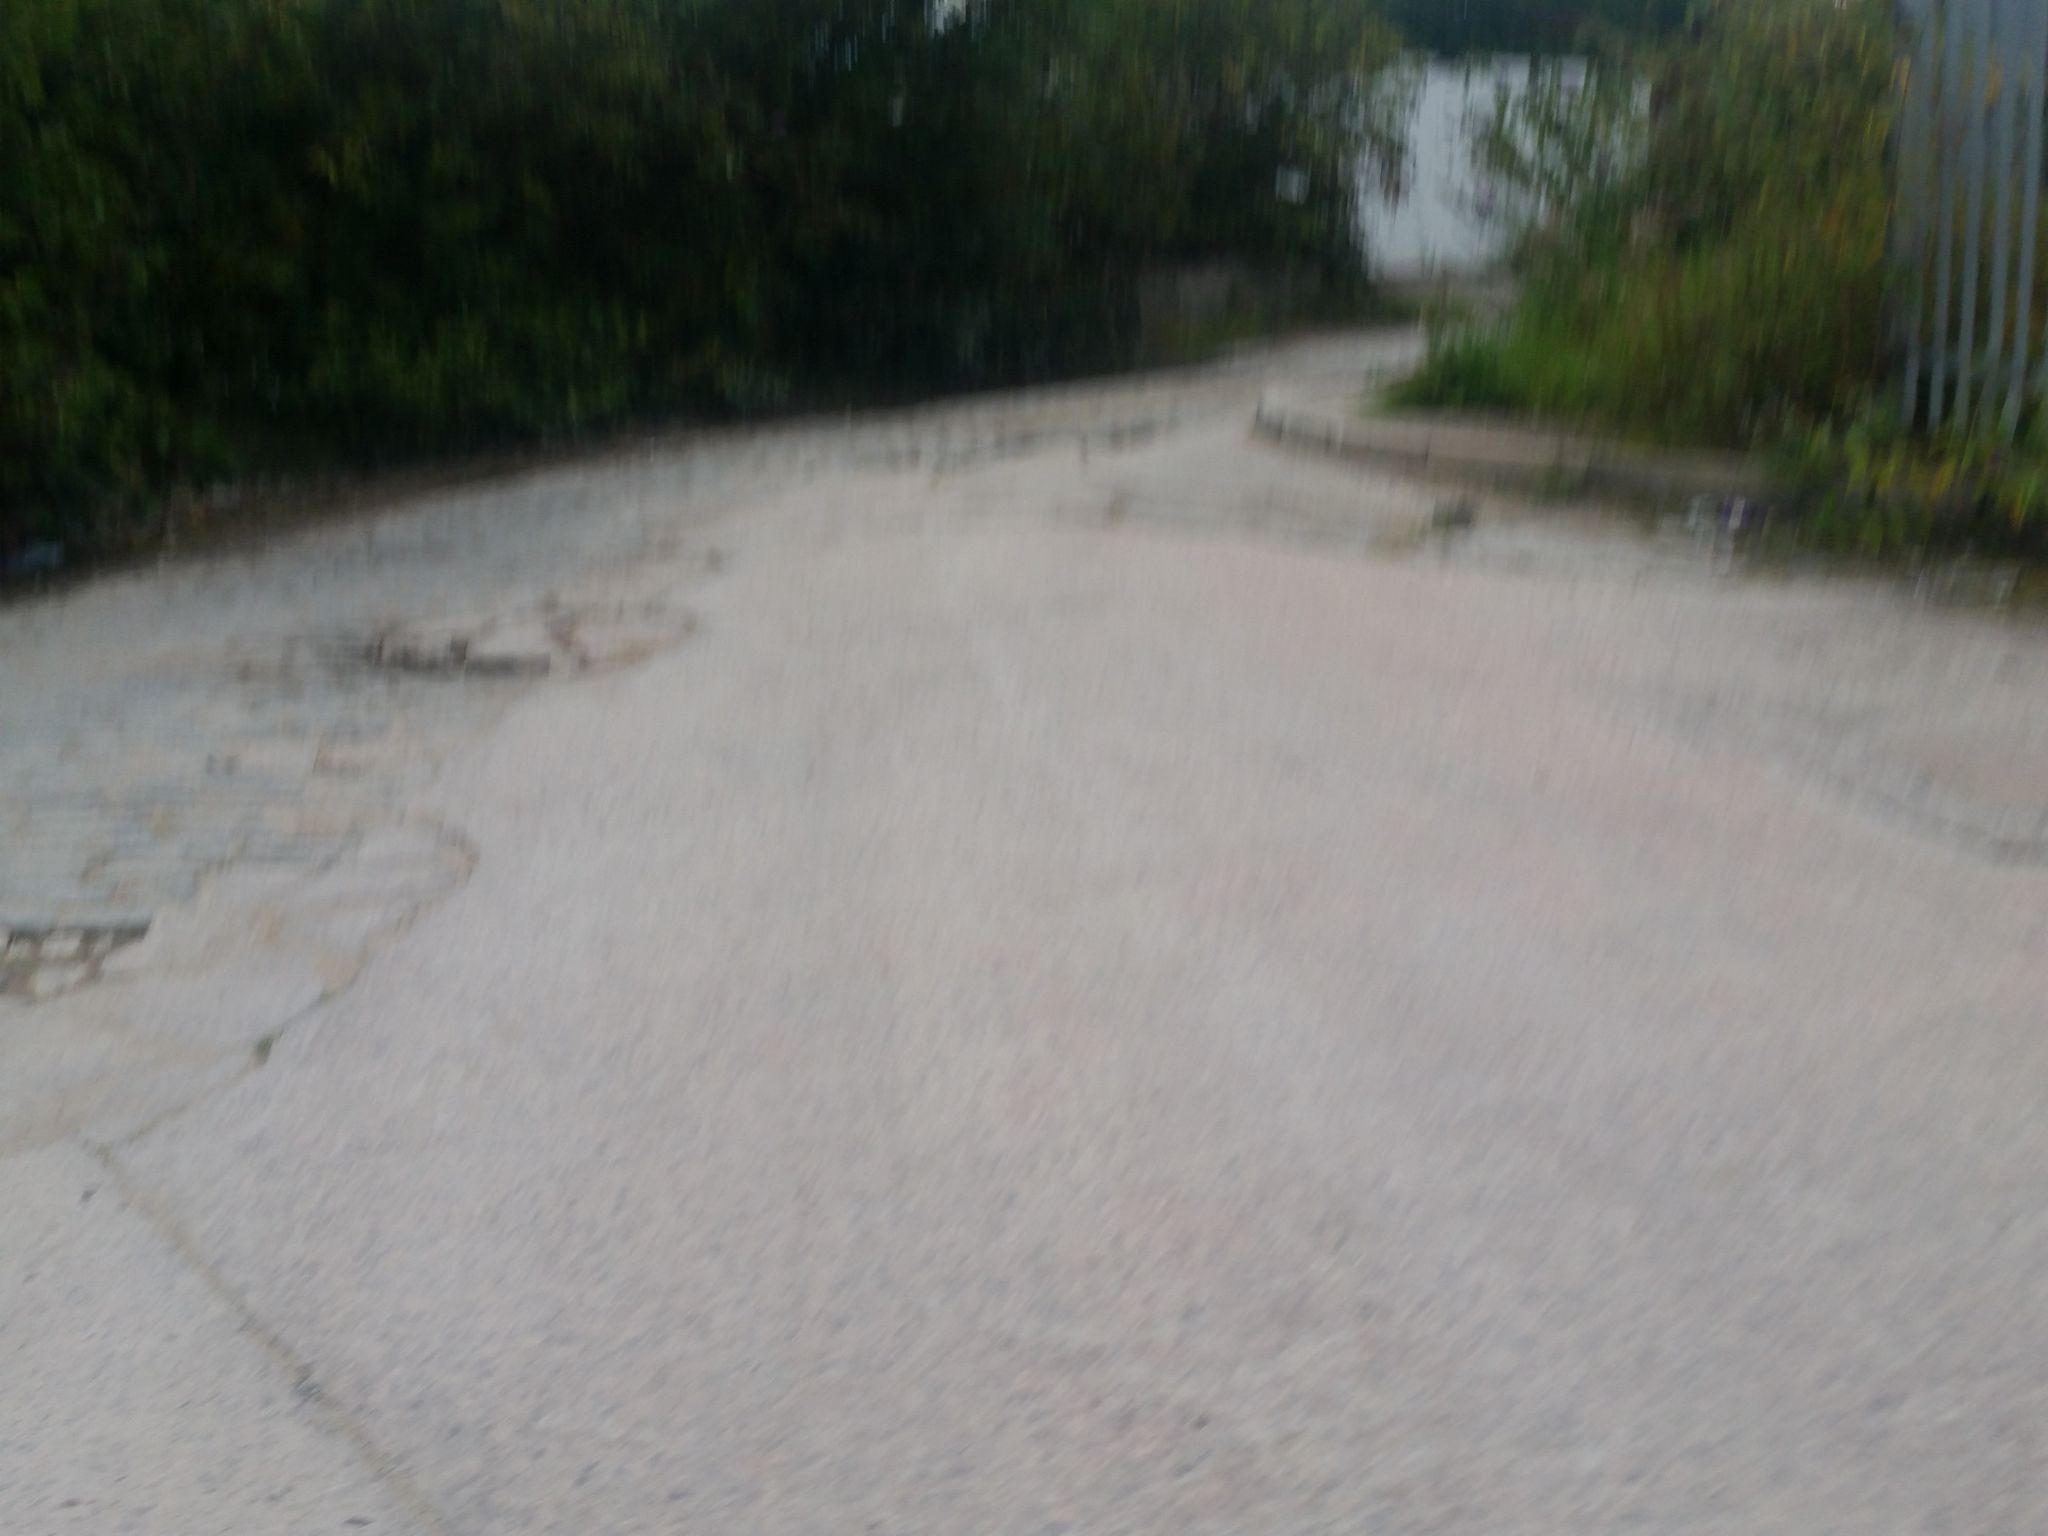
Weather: clear
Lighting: day
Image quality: slightly poor
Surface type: walking surface
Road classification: path, cycleway
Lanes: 2
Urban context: urban centre
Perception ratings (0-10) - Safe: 0.57, Lively: 3.06, Beautiful: 6.26, Boring: 2.96, Depressing: 2.16, Wealthy: 1.99